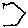
Label: hexagon